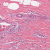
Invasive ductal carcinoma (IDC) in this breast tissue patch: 0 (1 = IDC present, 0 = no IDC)